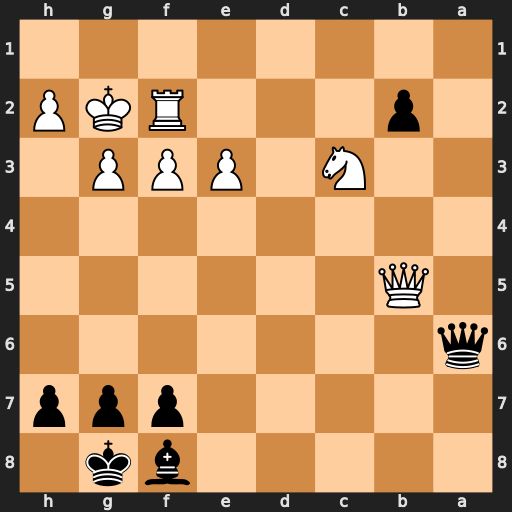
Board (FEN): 5bk1/5ppp/q7/1Q6/8/2N1PPP1/1p3RKP/8
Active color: b
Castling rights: -
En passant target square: -
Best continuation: Qxb5 Nxb5 b1=Q